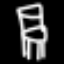
Label: chair